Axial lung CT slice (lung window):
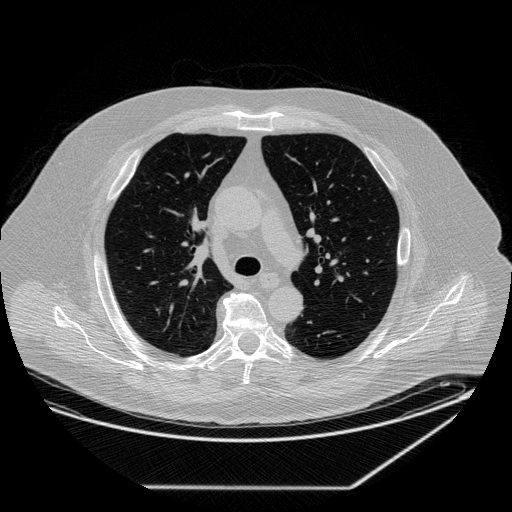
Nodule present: no